Question: Below are two links on where the underline is somewhat blueish and the other is the same color as the text
with the following code html '<font color="#003300"> CLX qualifications...</font></a>'
and I'm having trouble replicating how links are rendered in Quirks Mode when I want to render my page in IE standards. This is also happening to my links when, I run my page in firefox as well.
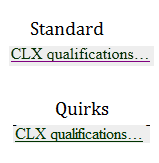
Answer: It looks like the font color is overriding the default 'a:visited' style. This CSS should work for your needs:
'''
a, a:hover, a:visited {
color: #003300;
}
'''
Here is a <URL>